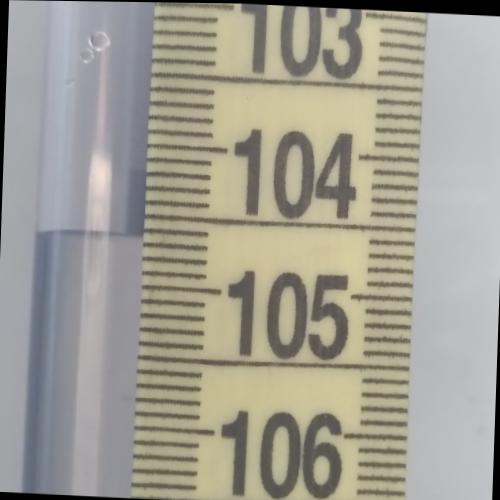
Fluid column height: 104.6 cm